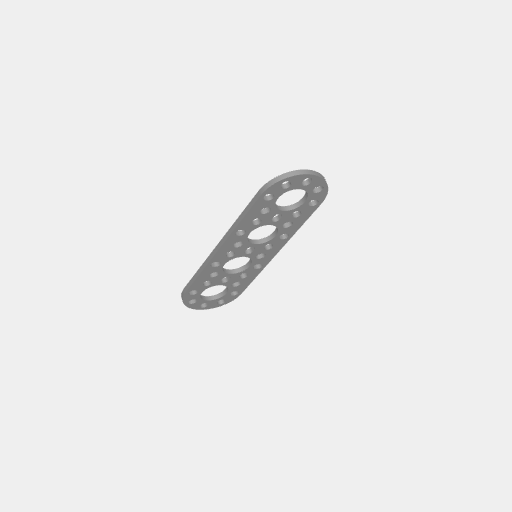
Part: PatternPlateRoundEnd4H